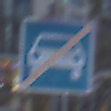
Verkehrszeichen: EndeKraftfahrstrasse
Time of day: SunriseSunset
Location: Outdoor (Urban)
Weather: PartlyCloudy
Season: NotSpecified
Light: Natural